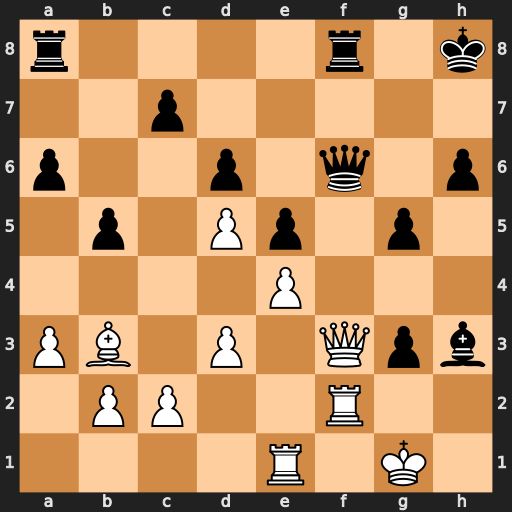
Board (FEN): r4r1k/2p5/p2p1q1p/1p1Pp1p1/4P3/PB1P1Qpb/1PP2R2/4R1K1
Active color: w
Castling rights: -
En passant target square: -
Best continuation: Qxf6+ Rxf6 Rxf6